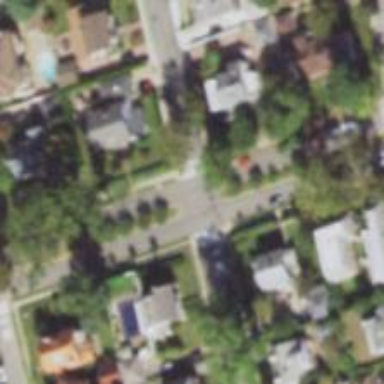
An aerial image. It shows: Residential road.